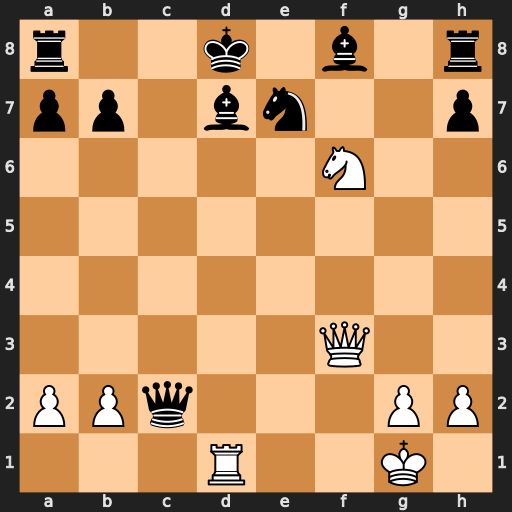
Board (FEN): r2k1b1r/pp1bn2p/5N2/8/8/5Q2/PPq3PP/3R2K1
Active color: w
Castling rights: -
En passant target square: -
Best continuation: Rxd7+ Kc8 Qxb7#